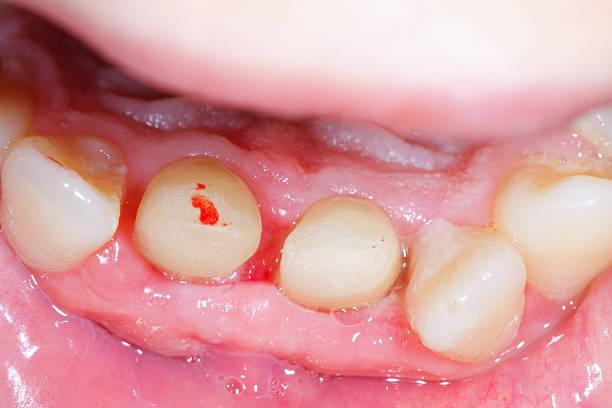
Condition: Gingivitis